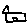
Label: house